Question: I see it on Notepad++ in advance (++), but I dont find functions' parameters. I need PHP, MySQLi etc functions' descriptions or parameters tip.
I need something similar to this:

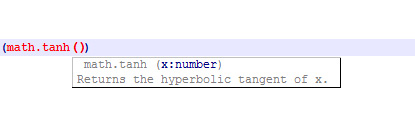
Answer: The feature is not available in ST. Currently, the API does not support popups/tool tips. I suppose it would be available, in some limited way, through customized auto complete entries, but those would likely only be common/library functions. You may need to do some further investigation into php packages.